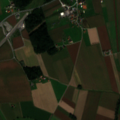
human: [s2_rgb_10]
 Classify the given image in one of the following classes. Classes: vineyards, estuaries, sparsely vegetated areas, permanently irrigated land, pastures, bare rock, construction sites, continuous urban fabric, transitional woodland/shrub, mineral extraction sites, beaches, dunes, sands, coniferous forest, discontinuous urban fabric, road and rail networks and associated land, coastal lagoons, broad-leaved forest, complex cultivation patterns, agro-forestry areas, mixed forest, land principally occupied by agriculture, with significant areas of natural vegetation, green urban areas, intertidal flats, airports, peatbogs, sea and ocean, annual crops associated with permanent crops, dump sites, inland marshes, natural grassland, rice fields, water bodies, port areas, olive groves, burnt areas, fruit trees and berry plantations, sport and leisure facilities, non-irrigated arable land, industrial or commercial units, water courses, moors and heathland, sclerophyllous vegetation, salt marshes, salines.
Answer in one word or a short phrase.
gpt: discontinuous urban fabric, non-irrigated arable land, land principally occupied by agriculture, with significant areas of natural vegetation